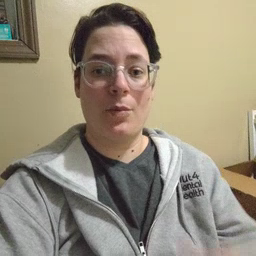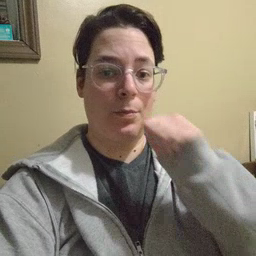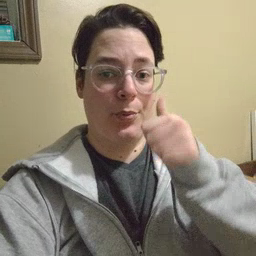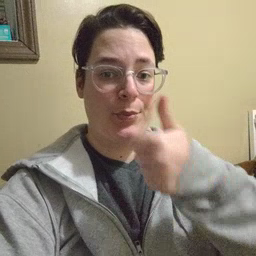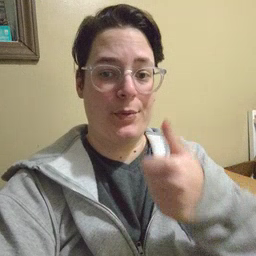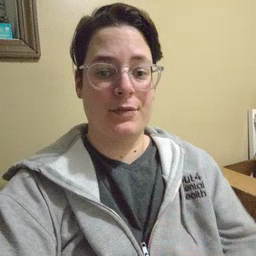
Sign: tomorrow